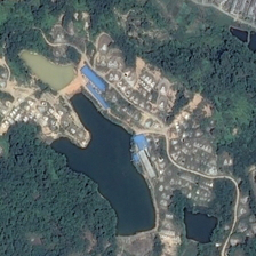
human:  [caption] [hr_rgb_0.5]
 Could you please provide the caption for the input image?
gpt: the river is blue and the trees are green .

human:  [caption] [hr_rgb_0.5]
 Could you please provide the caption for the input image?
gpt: This is a place overlooking the portrait.

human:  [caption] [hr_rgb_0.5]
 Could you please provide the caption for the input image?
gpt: This is oversight of the place.

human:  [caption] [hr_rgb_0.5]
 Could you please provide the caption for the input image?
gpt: In a resort, many green trees surround two irregular ponds of different sizes.

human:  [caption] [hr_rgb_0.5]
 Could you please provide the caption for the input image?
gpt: Many green trees are around the two irregular ponds of different sizes in the resort area.